八年级 · 组合几何学
如图, $\angle 1=\angle 2$, 下列条件中不能使 $\triangle A B D \cong \triangle A C D$ 的是（ ）

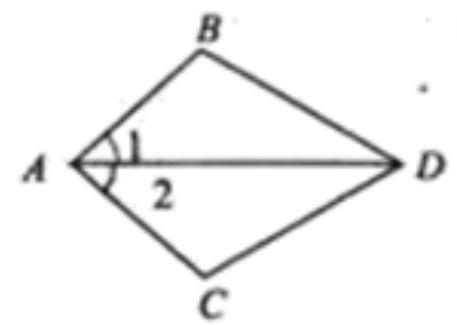
A. $A B=A C$
B. $\angle B=\angle C$
C. $\angle A D B=\angle A D C$
D. $D B=D C$
答案: D